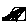
Label: tree